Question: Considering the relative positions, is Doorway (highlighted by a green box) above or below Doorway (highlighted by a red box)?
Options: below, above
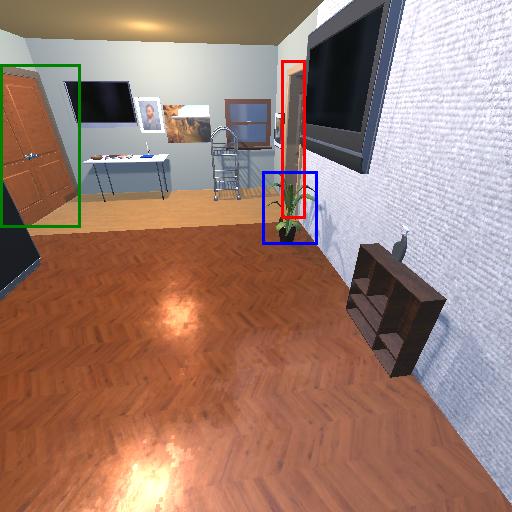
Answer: below